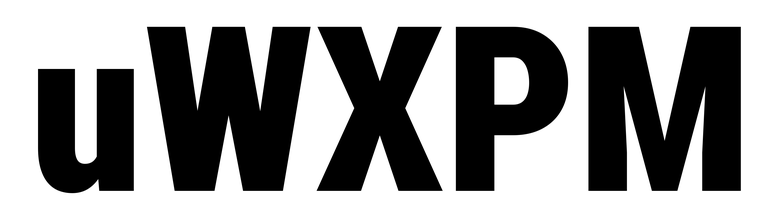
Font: Roboto_Condensed_Black